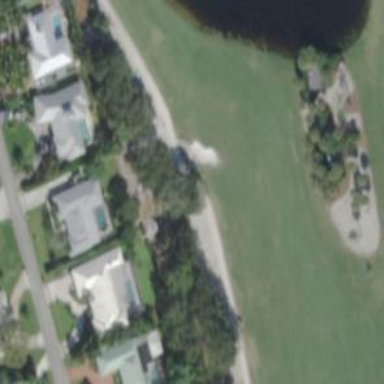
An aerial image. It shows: Pathway for golfing.